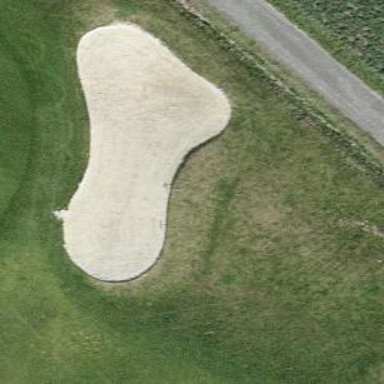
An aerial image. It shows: Golf bunker filled with sandy terrain.